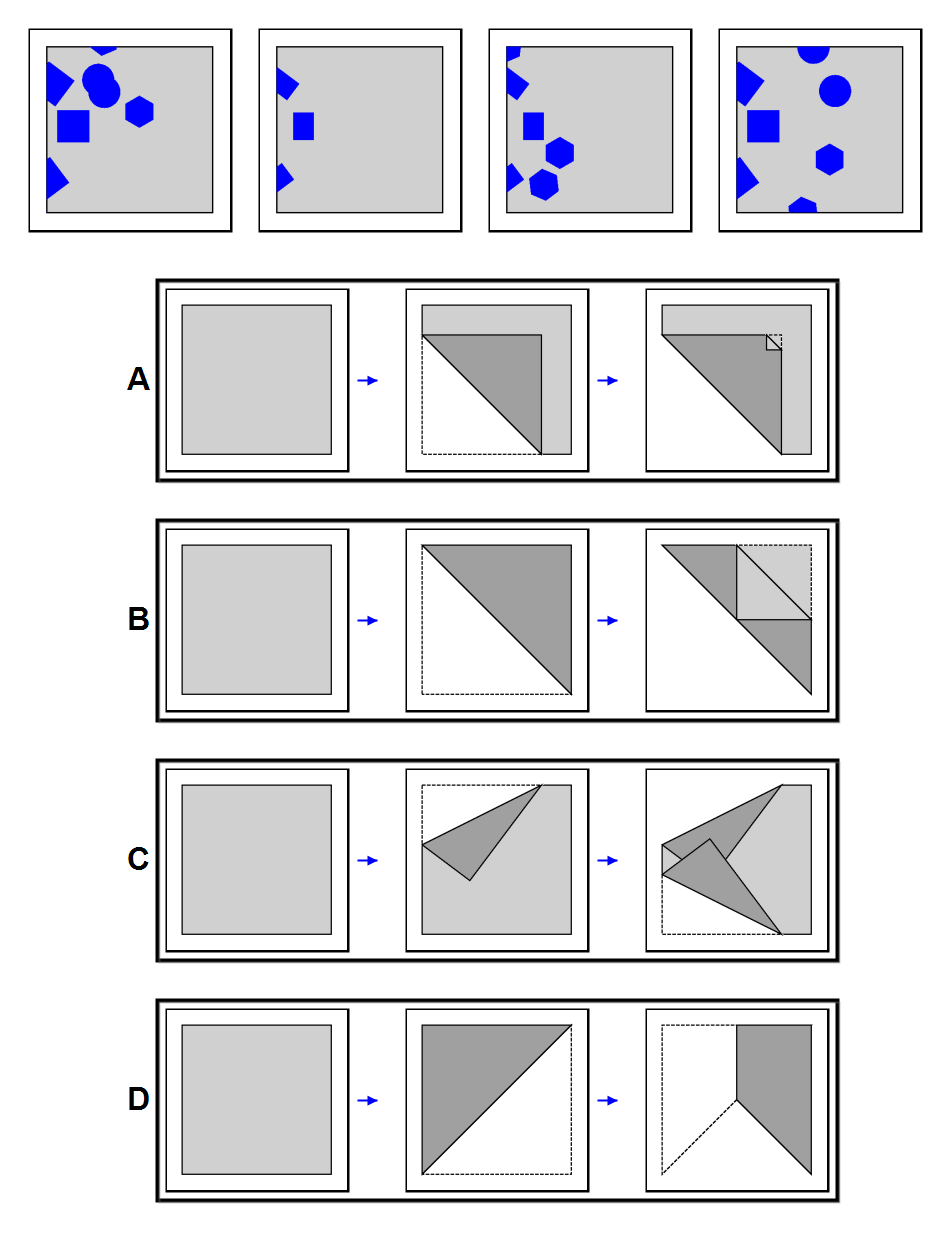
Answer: C